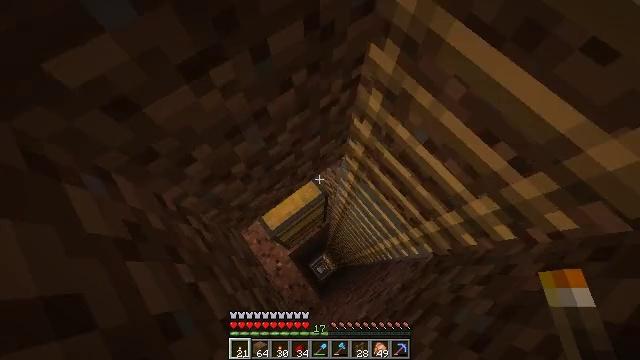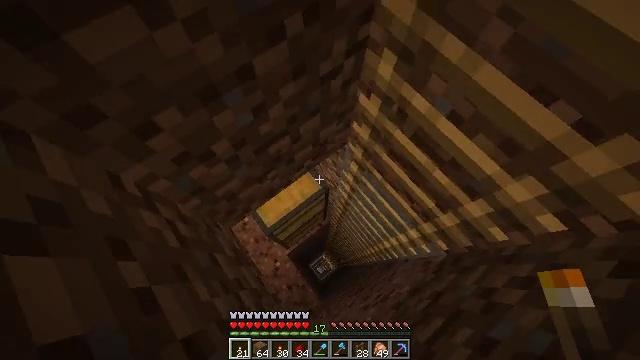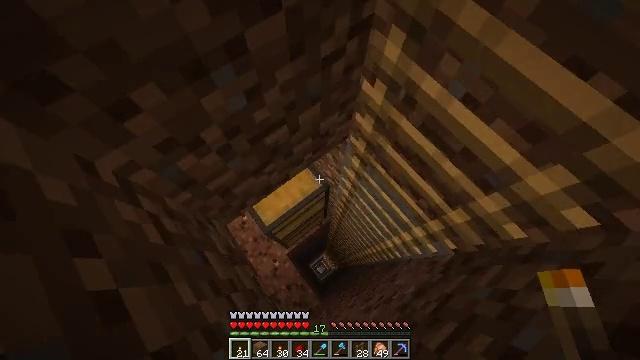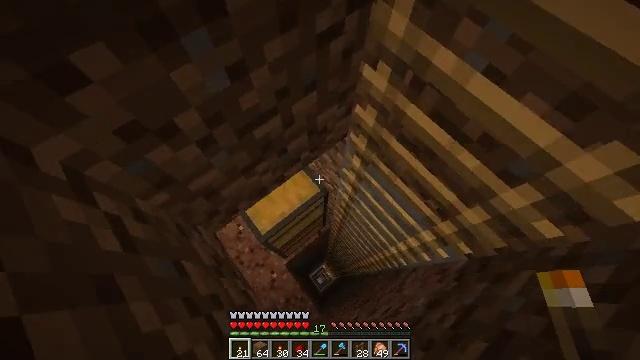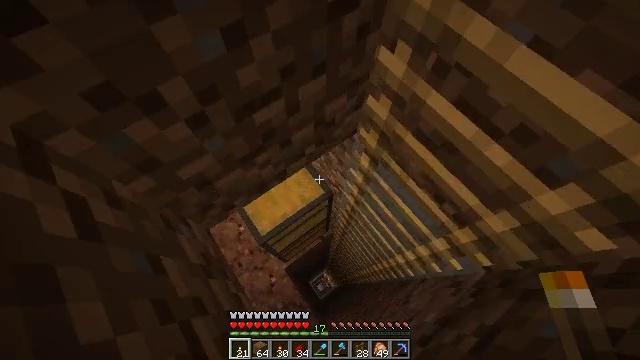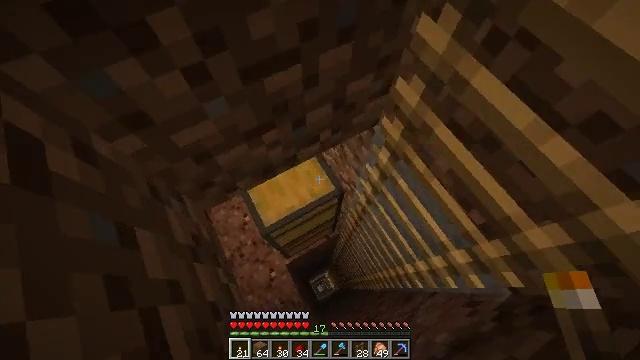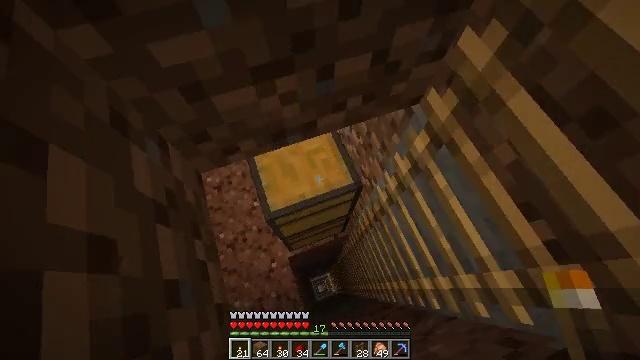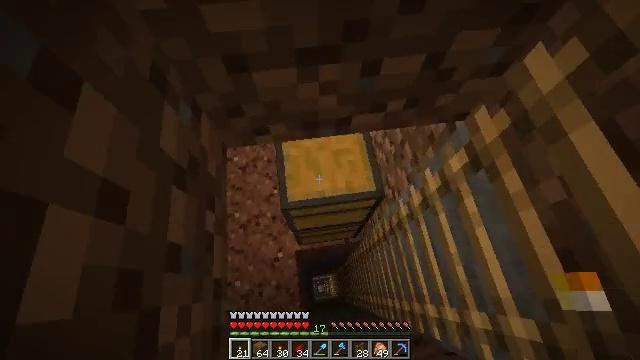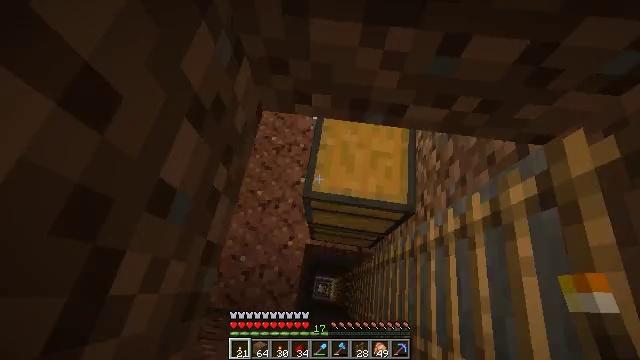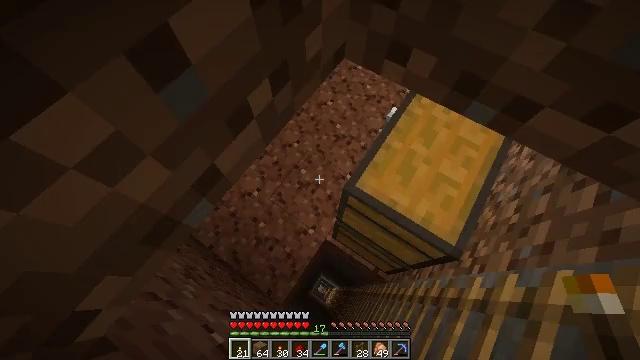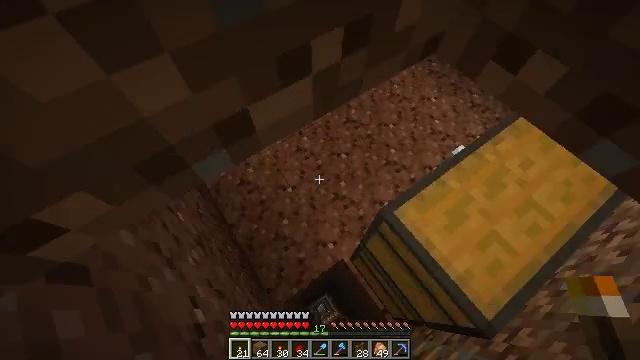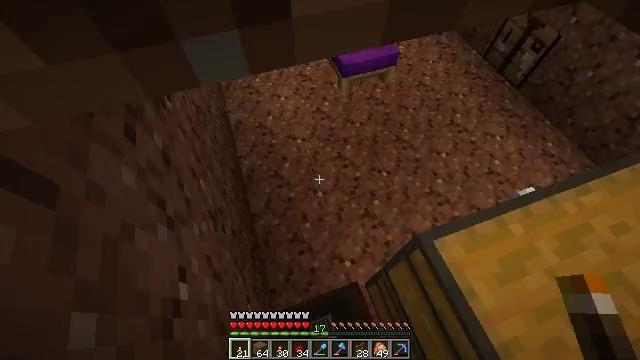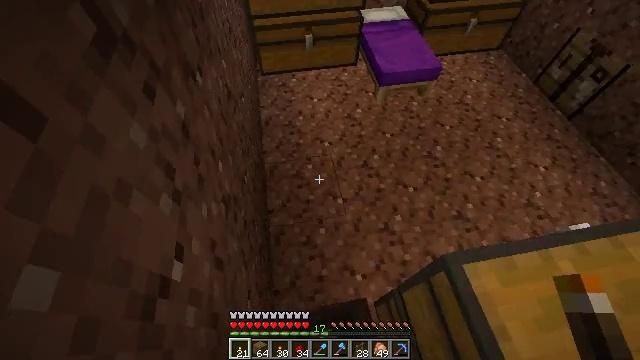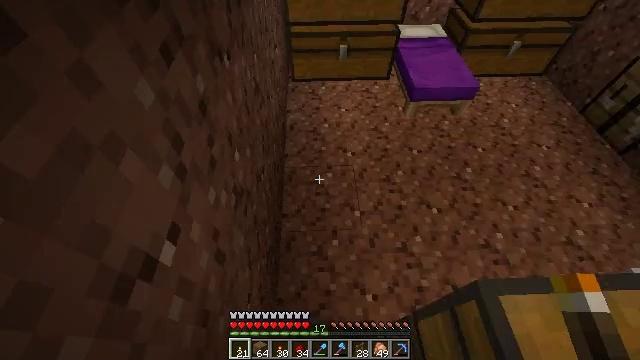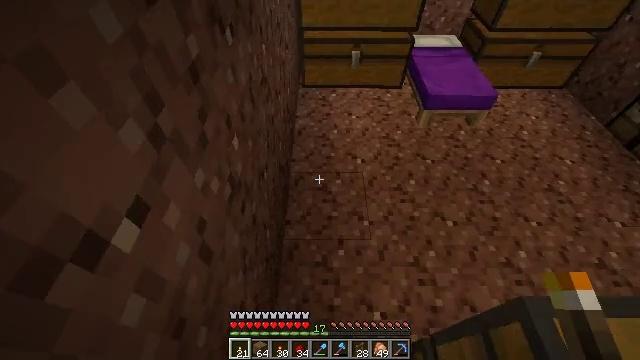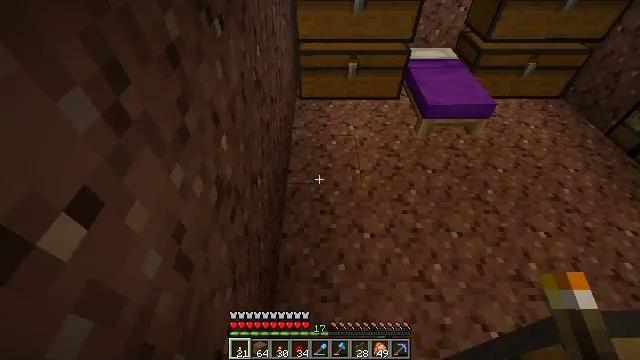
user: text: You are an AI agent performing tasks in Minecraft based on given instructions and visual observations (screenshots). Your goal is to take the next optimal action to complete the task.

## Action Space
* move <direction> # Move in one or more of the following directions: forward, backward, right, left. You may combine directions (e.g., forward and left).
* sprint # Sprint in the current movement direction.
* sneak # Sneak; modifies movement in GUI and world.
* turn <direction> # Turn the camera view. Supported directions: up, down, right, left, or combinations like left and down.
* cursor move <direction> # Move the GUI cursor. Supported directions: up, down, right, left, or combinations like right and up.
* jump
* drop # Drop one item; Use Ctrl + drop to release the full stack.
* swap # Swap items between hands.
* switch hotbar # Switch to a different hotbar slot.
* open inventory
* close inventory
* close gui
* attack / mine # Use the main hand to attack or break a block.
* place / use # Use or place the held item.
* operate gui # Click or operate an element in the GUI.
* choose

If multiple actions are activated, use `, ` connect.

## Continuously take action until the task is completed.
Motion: motion action
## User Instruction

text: Collect spruce planks and craft a spruce pressure plate.
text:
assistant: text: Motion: no_op
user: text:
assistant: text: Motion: no_op
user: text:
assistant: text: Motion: turn right and up
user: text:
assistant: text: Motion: turn left and up
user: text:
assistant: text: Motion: turn left
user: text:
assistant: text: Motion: turn left
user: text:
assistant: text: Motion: turn left
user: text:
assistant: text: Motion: turn left
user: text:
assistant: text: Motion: turn left
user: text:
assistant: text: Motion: turn left and up
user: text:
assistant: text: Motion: turn left and up
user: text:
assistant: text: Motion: turn left and up
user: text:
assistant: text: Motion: turn left and up
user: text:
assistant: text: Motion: move forward, turn left and up
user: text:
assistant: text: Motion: move forward, turn up
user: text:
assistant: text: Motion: move forward, turn right and up
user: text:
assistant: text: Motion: move forward, turn right and up
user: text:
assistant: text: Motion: move forward, turn right and up
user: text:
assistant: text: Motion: move forward, turn right and up
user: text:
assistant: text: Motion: move forward, turn right and up
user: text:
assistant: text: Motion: move forward, turn right and up
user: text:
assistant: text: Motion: move forward, turn right and up
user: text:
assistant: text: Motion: move forward, turn right and up
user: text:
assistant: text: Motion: move forward, turn right and up
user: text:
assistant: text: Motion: move forward, turn right
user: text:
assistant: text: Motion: move forward, turn right
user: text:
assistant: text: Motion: move forward, turn right
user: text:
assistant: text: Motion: move forward, turn right
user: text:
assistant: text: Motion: move forward
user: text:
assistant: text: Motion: move forward